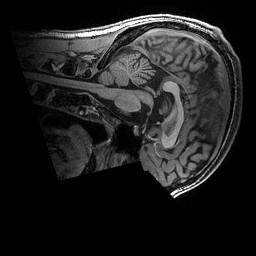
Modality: T1w
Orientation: sagittal
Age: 19
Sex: male
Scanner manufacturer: ge
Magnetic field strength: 3 T
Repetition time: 0.007 s
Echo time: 0.00342 s